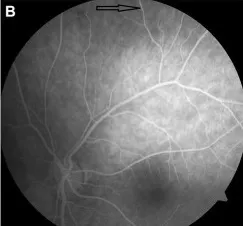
Follow-up fluorescein angiogram (left eye) after 6 months (B) showing revascularization of small vessel occlusions present in the previous examination (black arrow); no areas of hyperfluorescence were detected.
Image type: ophthalmic_imaging (ophthalmic_angiography)